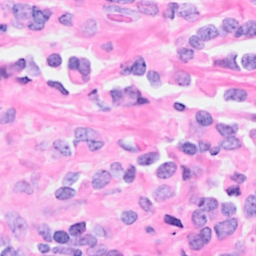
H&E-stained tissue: Breast